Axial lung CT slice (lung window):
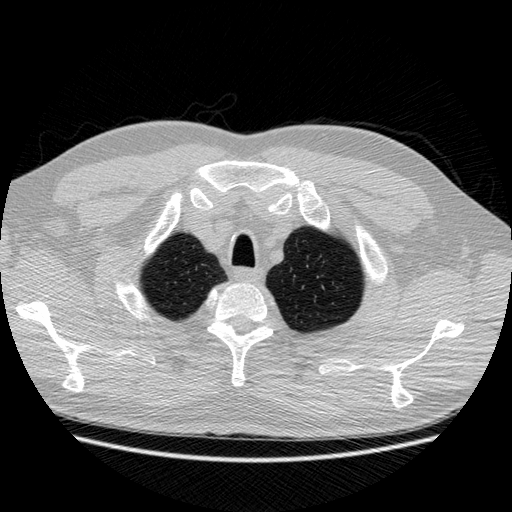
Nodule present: no